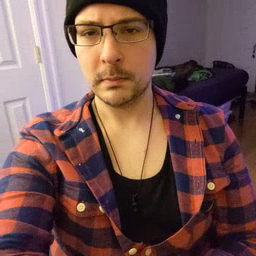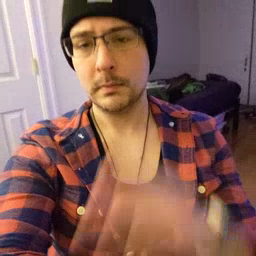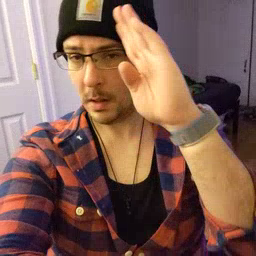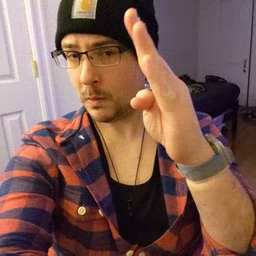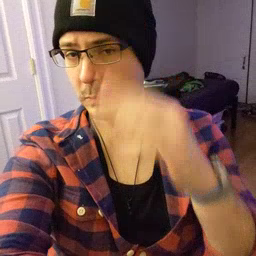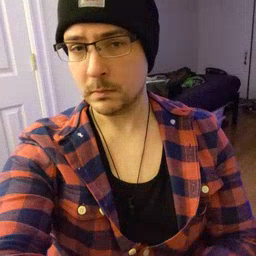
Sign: hello